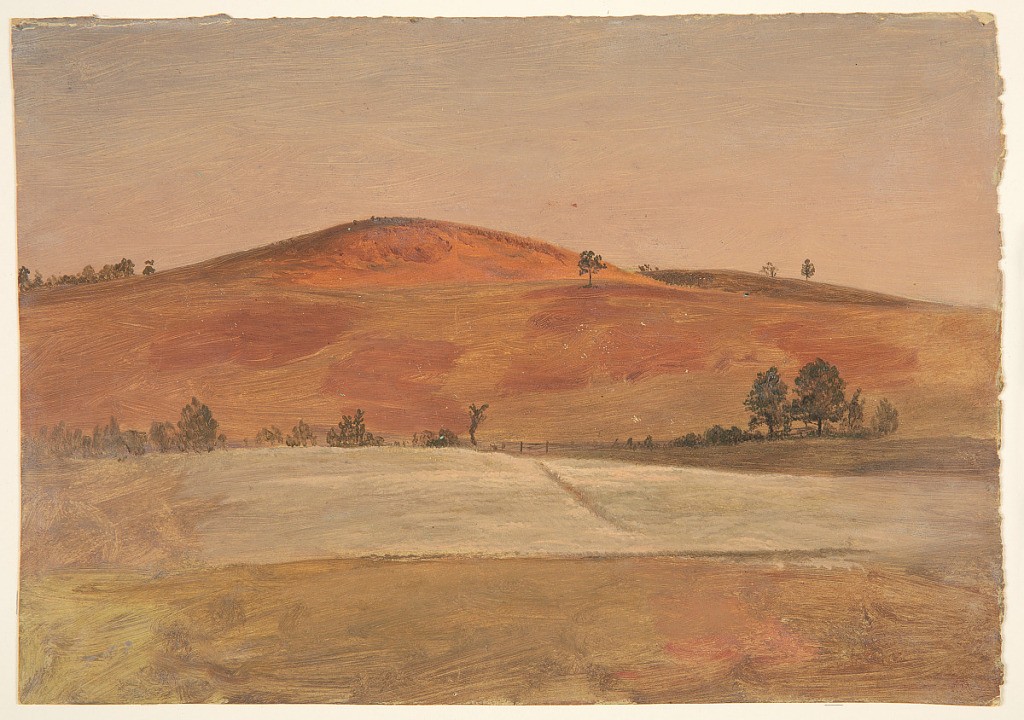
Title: Landscape with Low Hill and Fields
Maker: Frederic Edwin Church, American, 1826–1900
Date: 1870–80
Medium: Brush and oil on white paperboard
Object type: Drawing
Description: Landscape sketch showing a view of a low hill rendered in reddish, russet tones across cultivated fields in the foreground. A sporadic line of trees extends across the middle distance, marking the field's boundary with a fence visible at center. In the background, a low, rambling hill has a round summit at upper center and a ridge that extends out of frame at left and right. A few individual trees are visible on this hill and the ridge around it. The sky above is warm grayish tone.